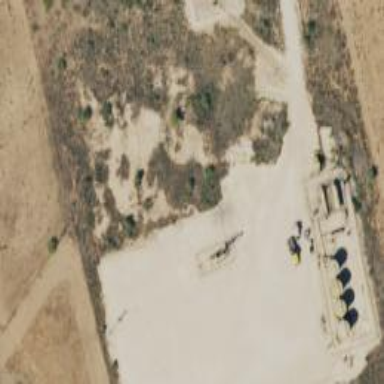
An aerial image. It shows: Petroleum well.